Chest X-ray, PA view. Patient: 55 years old, sex M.
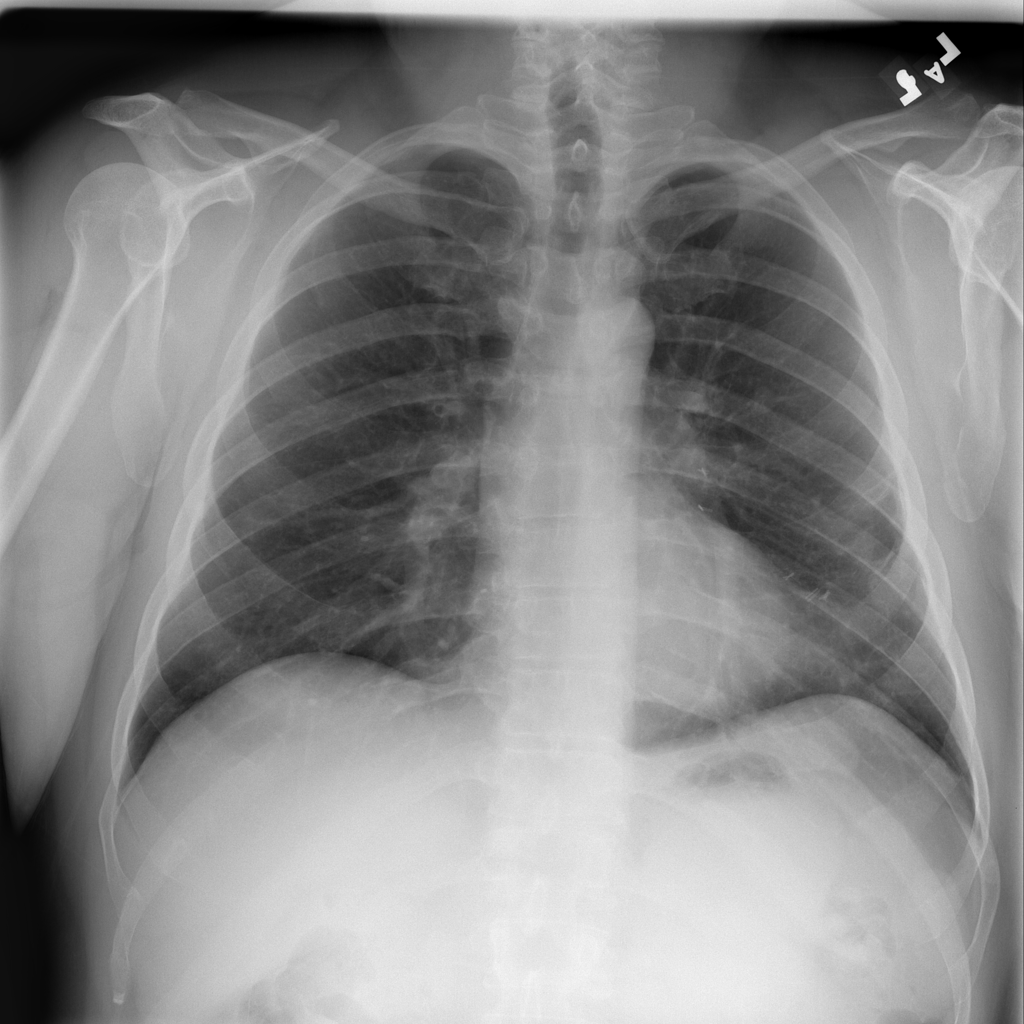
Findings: No Finding